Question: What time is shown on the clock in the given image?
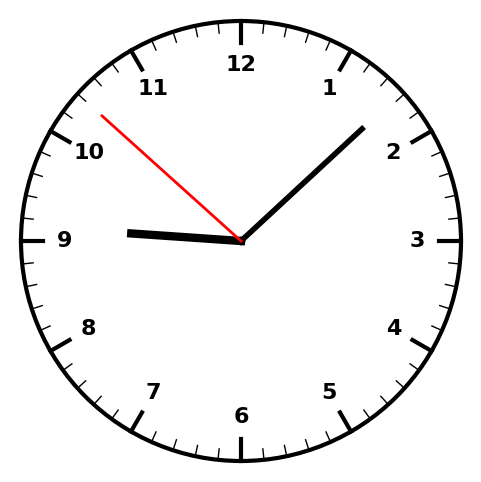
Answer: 09:07:52